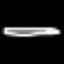
Label: pencil